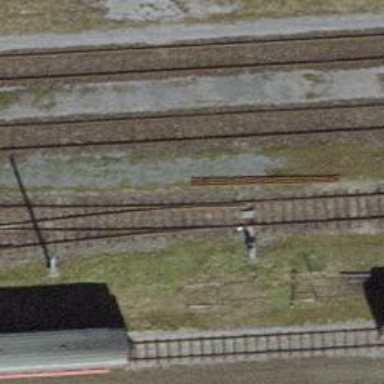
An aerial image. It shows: Rail yard with electrified contact lines for the trains.